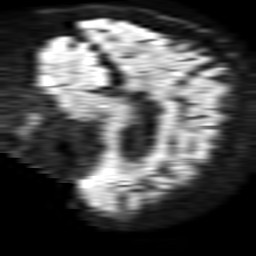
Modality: TRACE
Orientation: sagittal
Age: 74
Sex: male
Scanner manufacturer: philips
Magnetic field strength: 1.5 T
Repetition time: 3.403 s
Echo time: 0.06922 s